Question: I am creating an Android Application having two layouts. All layouts have some common features like the top part is same and the only difference is at the bottom part.
Currently I have created two separate java files for two layouts. And I have simply copied the code which implements similar functionality like buttons etc

The part seen is the pic is the top part of the layout which is same in both the layouts;
Is there any way with which I can optimize the functionality by having reusable code
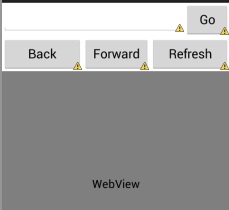
Answer: In my opinion this is helpful using '<include>' in your main layout.
you have to create one XML file for your common layout.
'''
<FrameLayout xmlns:android="http://schemas.android.com/apk/res/android"
android:layout_width="match_parent"
android:layout_height="wrap_content"
android:background="@color/titlebar_bg">
<ImageView android:layout_width="wrap_content"
android:layout_height="wrap_content"
android:src="@drawable/gafricalogo" />
</FrameLayout>
'''
like this way now you have to include this XML file to where you have to require.
'''
<LinearLayout xmlns:android="http://schemas.android.com/apk/res/android"
android:orientation="vertical"
android:layout_width="match_parent"
android:layout_height="match_parent"
android:gravity="center_horizontal">
<include layout="@layout/topbar"/>
...
</LinearLayout>
'''